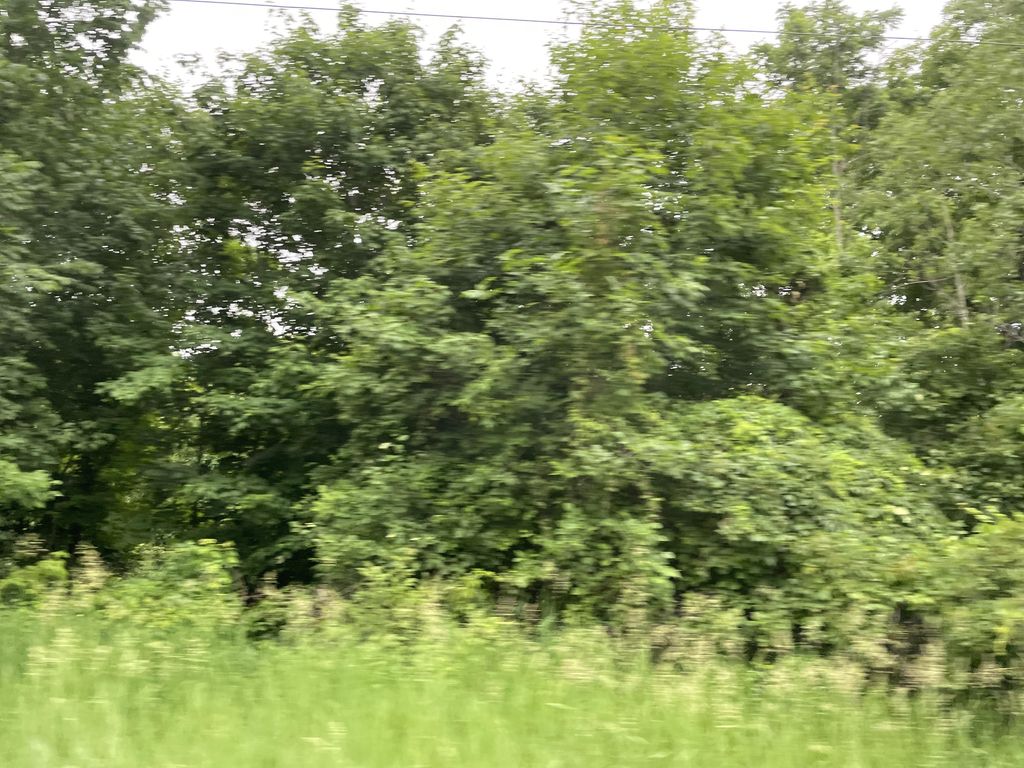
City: kitchener-waterloo